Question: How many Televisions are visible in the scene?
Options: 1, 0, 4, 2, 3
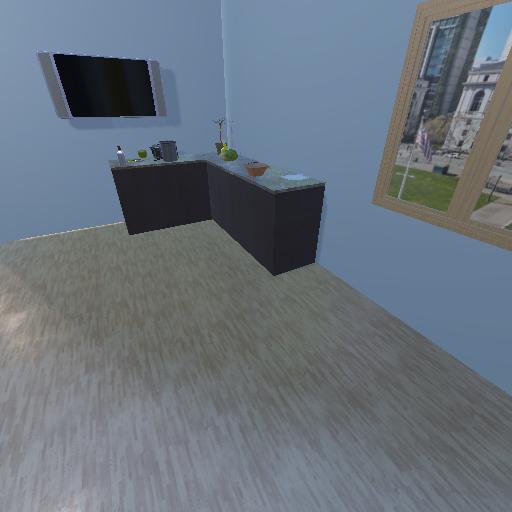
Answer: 1